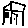
Label: house